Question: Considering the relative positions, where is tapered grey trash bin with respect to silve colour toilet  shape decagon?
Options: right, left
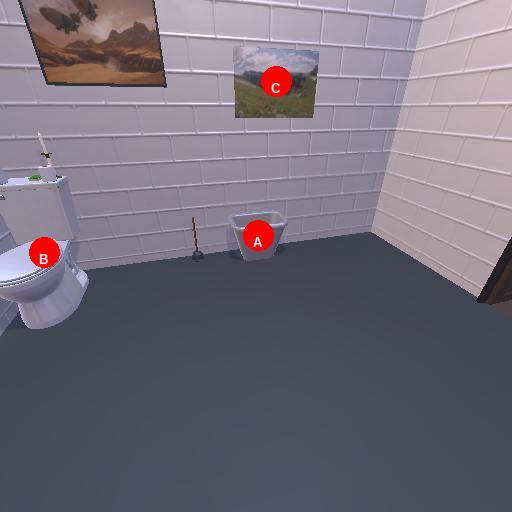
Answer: right